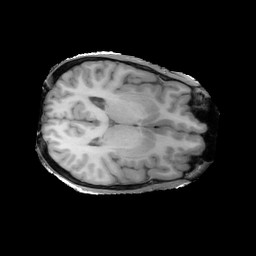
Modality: T1w
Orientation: axial
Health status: ill
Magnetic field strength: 3 T